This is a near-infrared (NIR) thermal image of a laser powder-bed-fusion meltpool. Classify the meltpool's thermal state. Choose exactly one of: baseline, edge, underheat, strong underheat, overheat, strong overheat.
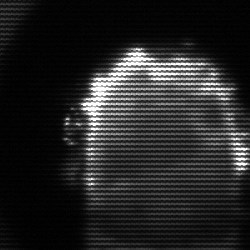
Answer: baseline